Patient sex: M
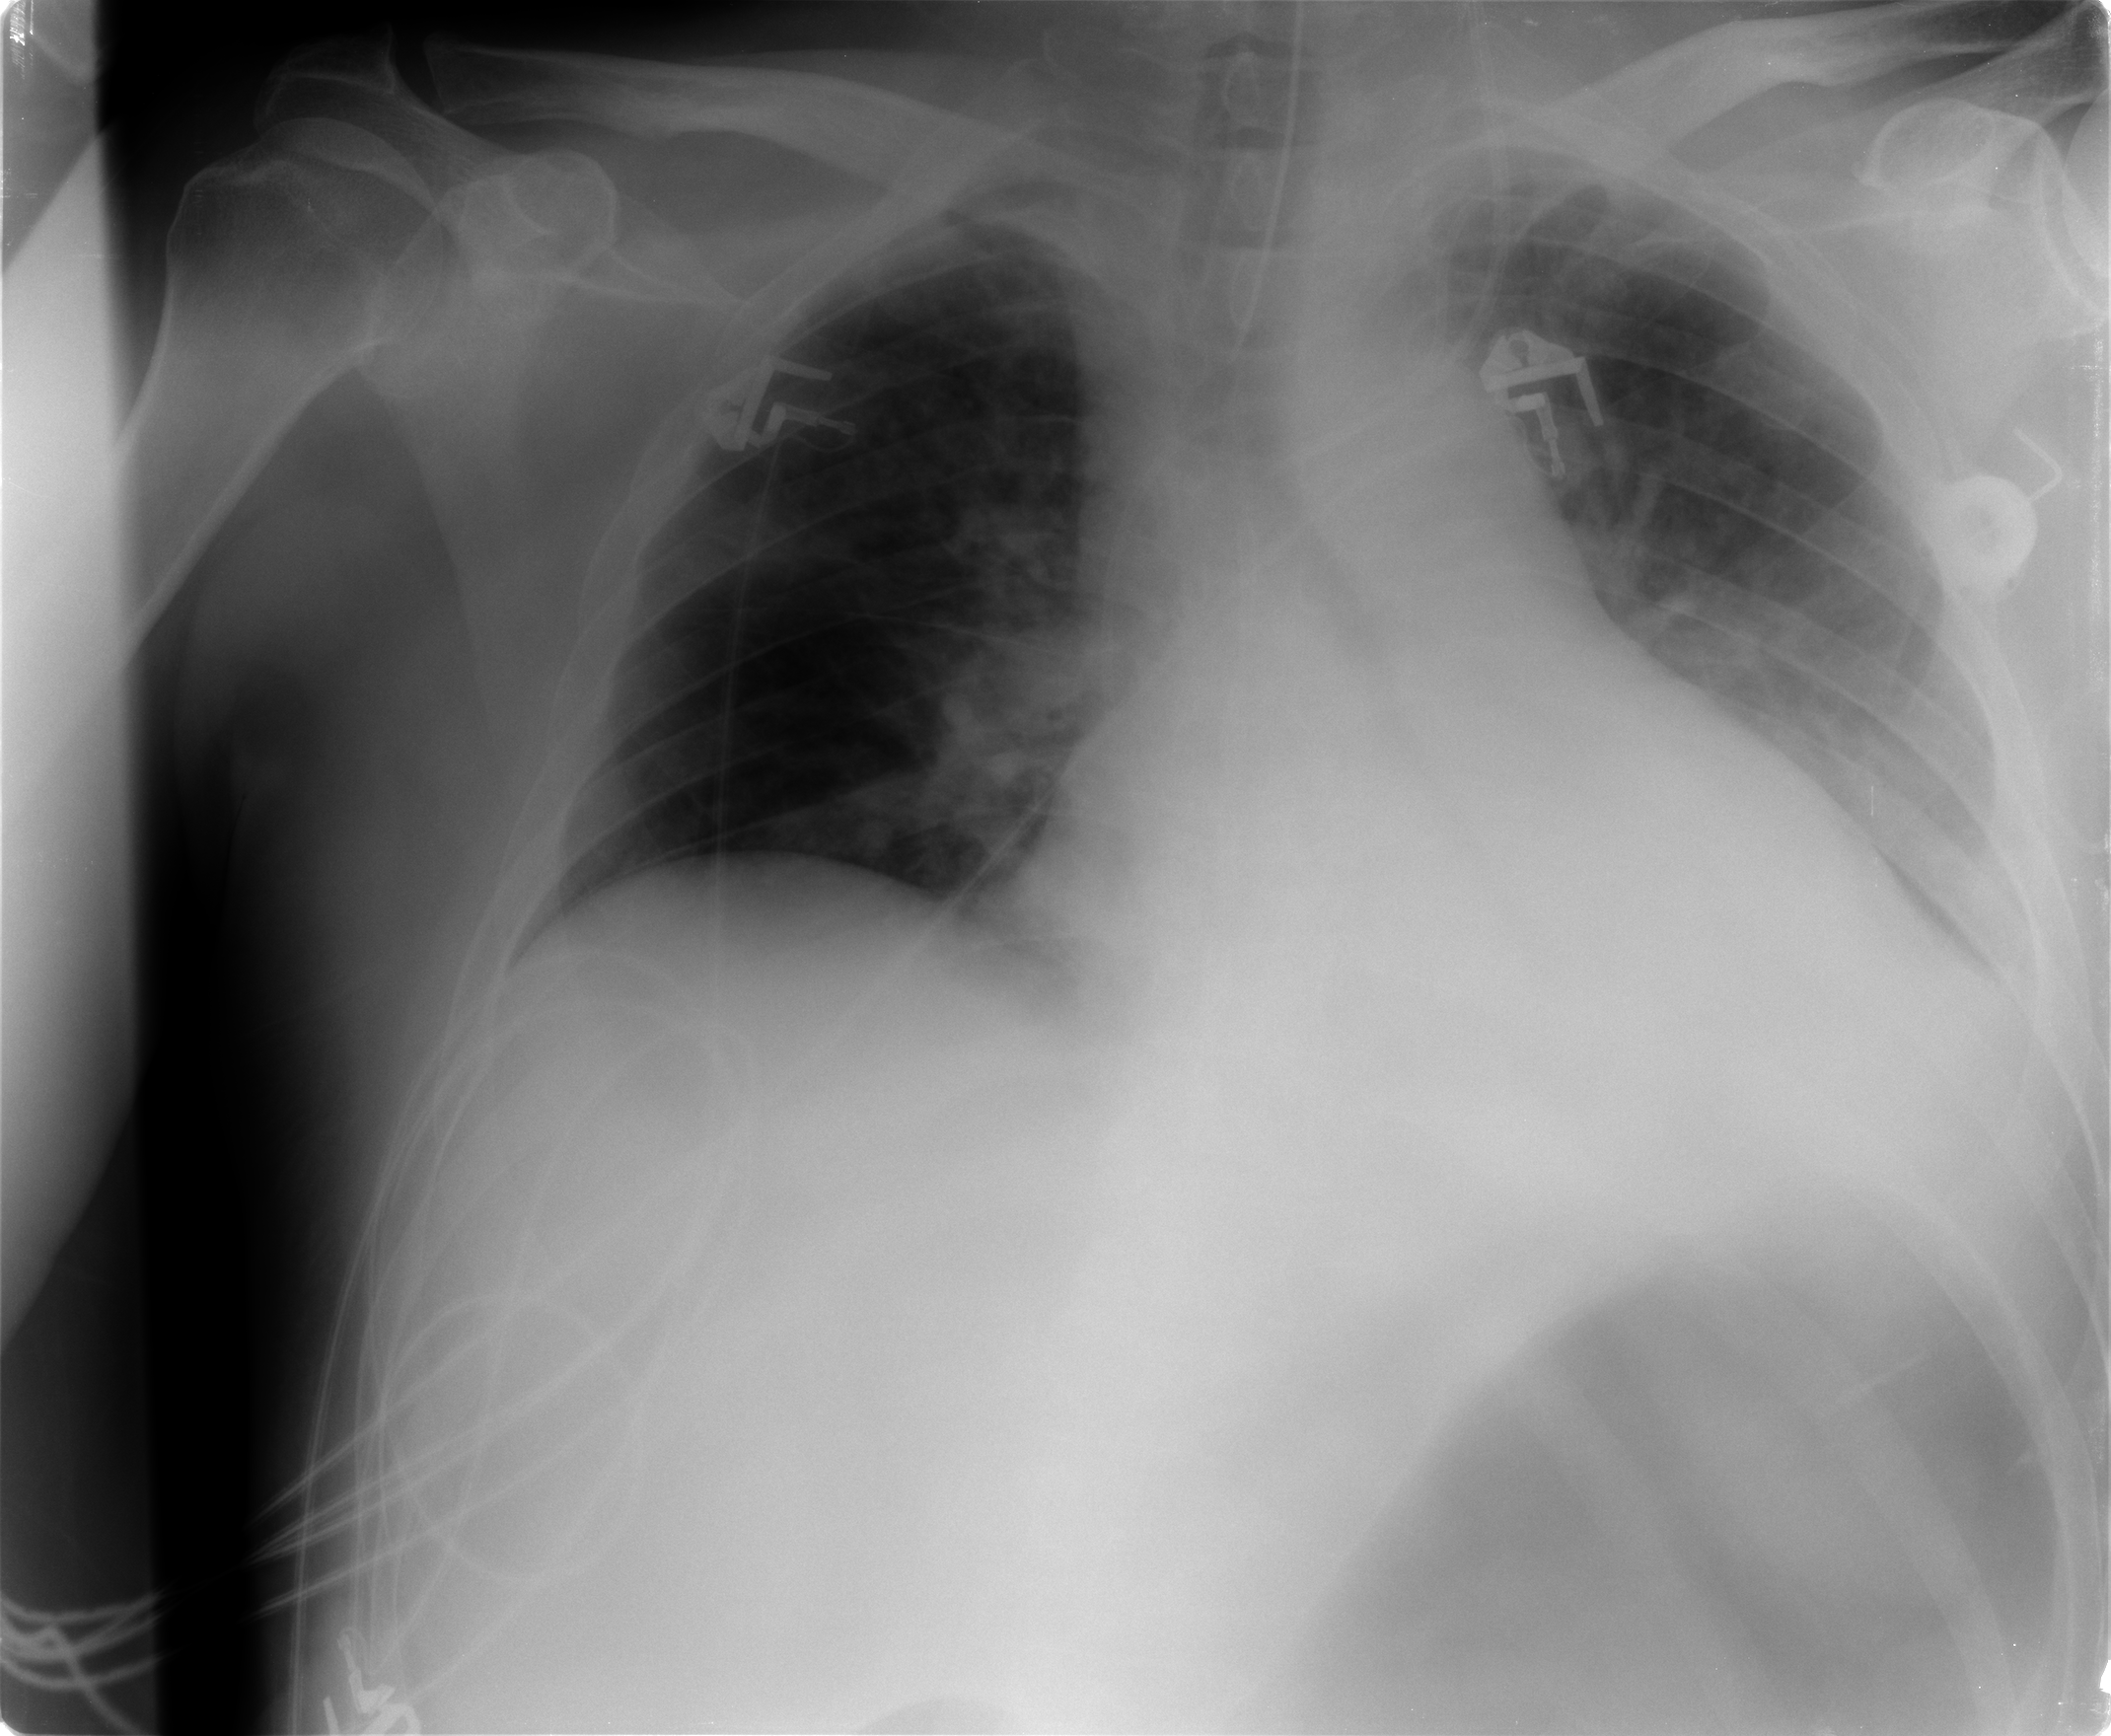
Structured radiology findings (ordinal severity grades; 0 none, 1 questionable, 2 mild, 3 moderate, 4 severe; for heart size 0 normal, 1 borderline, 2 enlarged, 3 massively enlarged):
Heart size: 2
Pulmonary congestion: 1
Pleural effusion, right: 0
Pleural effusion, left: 2
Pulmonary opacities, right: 0
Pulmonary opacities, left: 1
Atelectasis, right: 0
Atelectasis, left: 2